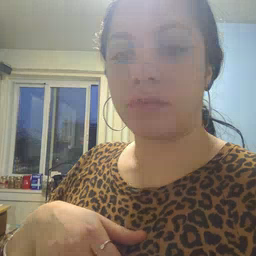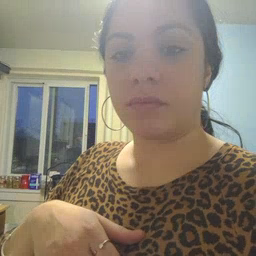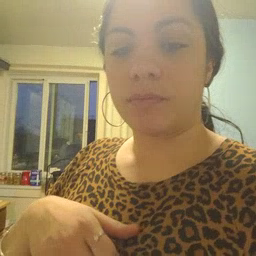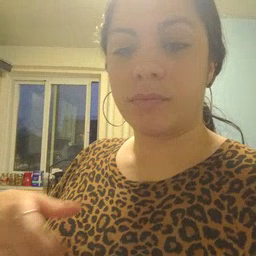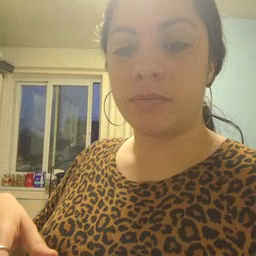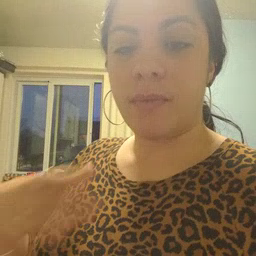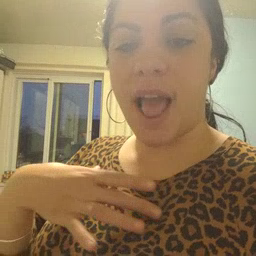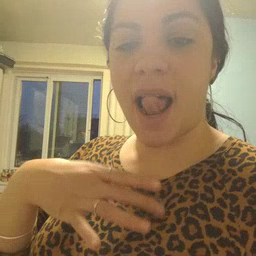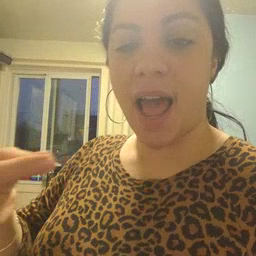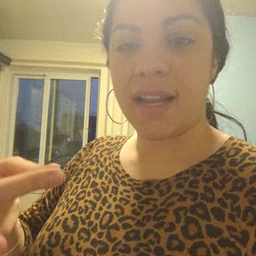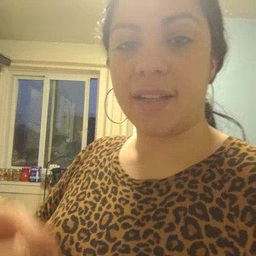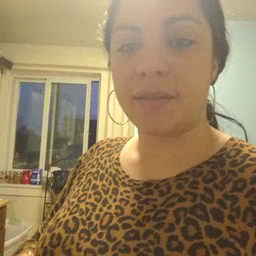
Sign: like